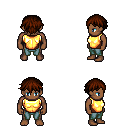
a pixel art fantasy rpg character, male body template, human, dark skin, gold chest armor, teal pants, brown short bangs hairstyle, four views (front, back, left, right), 2x2 character sprite sheet, small pixel art, hard edges, no anti-aliasing